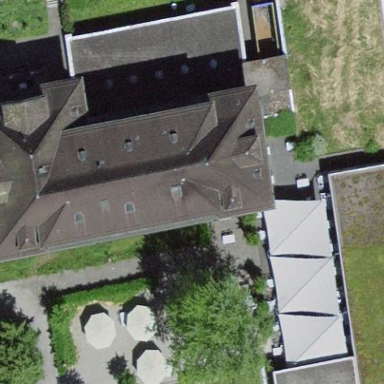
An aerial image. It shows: The hospital building has flat roof.